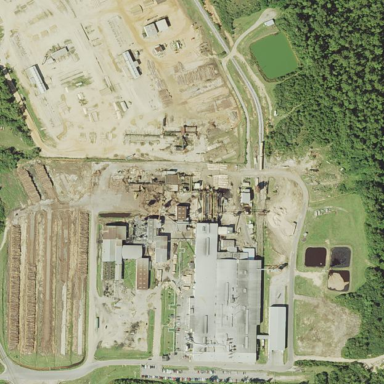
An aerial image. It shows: Industrial area with sawmill.